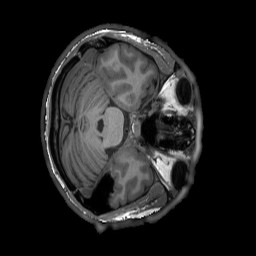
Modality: T1w
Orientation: axial
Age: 29
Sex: male
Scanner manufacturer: siemens
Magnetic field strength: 3 T
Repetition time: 2.3 s
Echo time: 0.00232 s